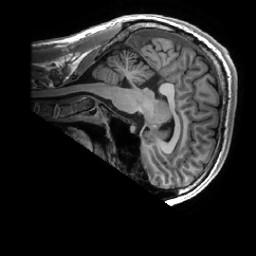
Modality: T1w
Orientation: sagittal
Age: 26
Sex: male
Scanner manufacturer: ge
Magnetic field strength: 3 T
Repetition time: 0.0073 s
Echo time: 0.003 s